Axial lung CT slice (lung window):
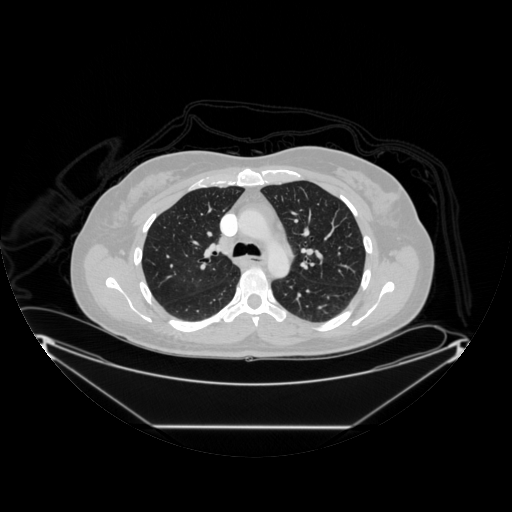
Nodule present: no